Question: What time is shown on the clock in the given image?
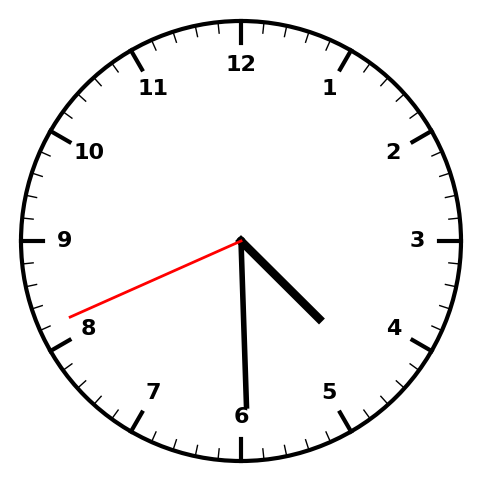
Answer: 04:29:41